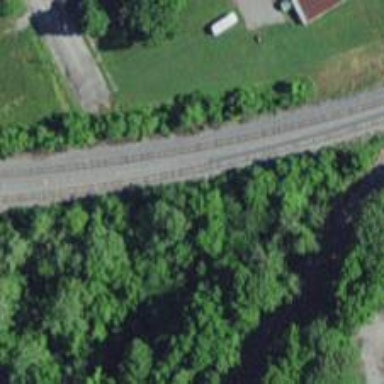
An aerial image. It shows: Two railway tracks with rails.